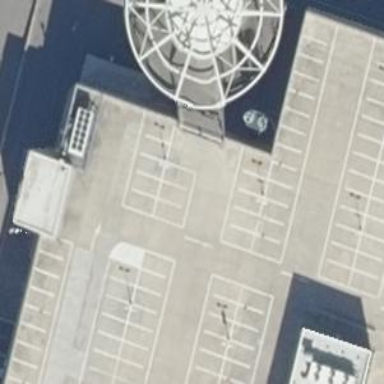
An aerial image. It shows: Concrete parking aisle designated as service road.